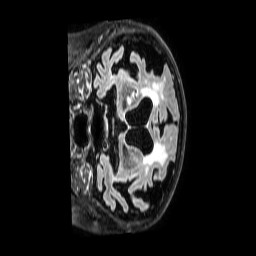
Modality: FLAIR
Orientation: coronal
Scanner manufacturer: philips
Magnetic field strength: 3 T
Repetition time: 4.8 s
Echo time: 0.2847 s